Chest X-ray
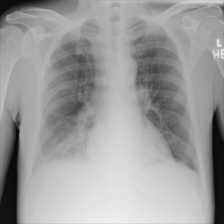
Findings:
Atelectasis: positive
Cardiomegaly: negative
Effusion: negative
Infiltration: negative
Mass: negative
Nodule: negative
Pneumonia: negative
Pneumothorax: negative
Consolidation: positive
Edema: negative
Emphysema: negative
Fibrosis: negative
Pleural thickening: negative
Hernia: negative